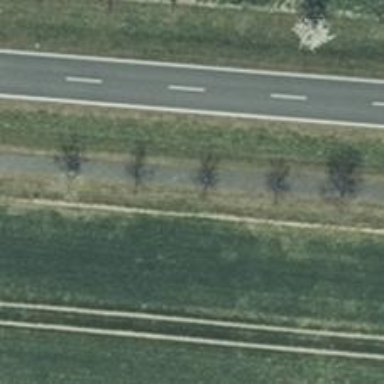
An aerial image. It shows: Deciduous tree with broadleaved leaves.